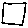
Label: square